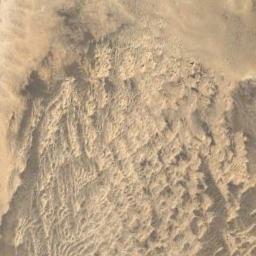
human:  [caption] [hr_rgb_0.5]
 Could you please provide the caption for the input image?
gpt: The yellow desert is full of sparse plants .

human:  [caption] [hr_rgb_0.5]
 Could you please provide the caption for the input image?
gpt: There are some ravines in this desert .

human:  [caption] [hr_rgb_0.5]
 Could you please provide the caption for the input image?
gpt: The desert has yellow sand and some gray small dunes .

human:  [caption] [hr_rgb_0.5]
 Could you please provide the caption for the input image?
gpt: This is a yellow desert with fish scale texture .

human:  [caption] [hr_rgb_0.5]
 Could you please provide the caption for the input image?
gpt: A yellow desert with many dunes and some bare land .